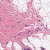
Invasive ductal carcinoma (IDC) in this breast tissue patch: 0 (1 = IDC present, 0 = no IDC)